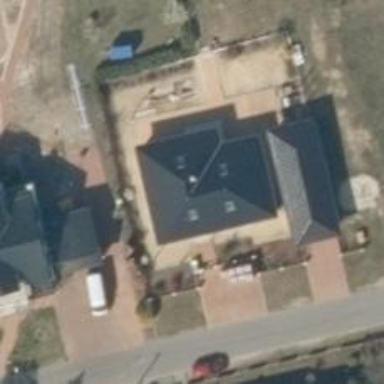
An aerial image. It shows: Simple and straightforward house.